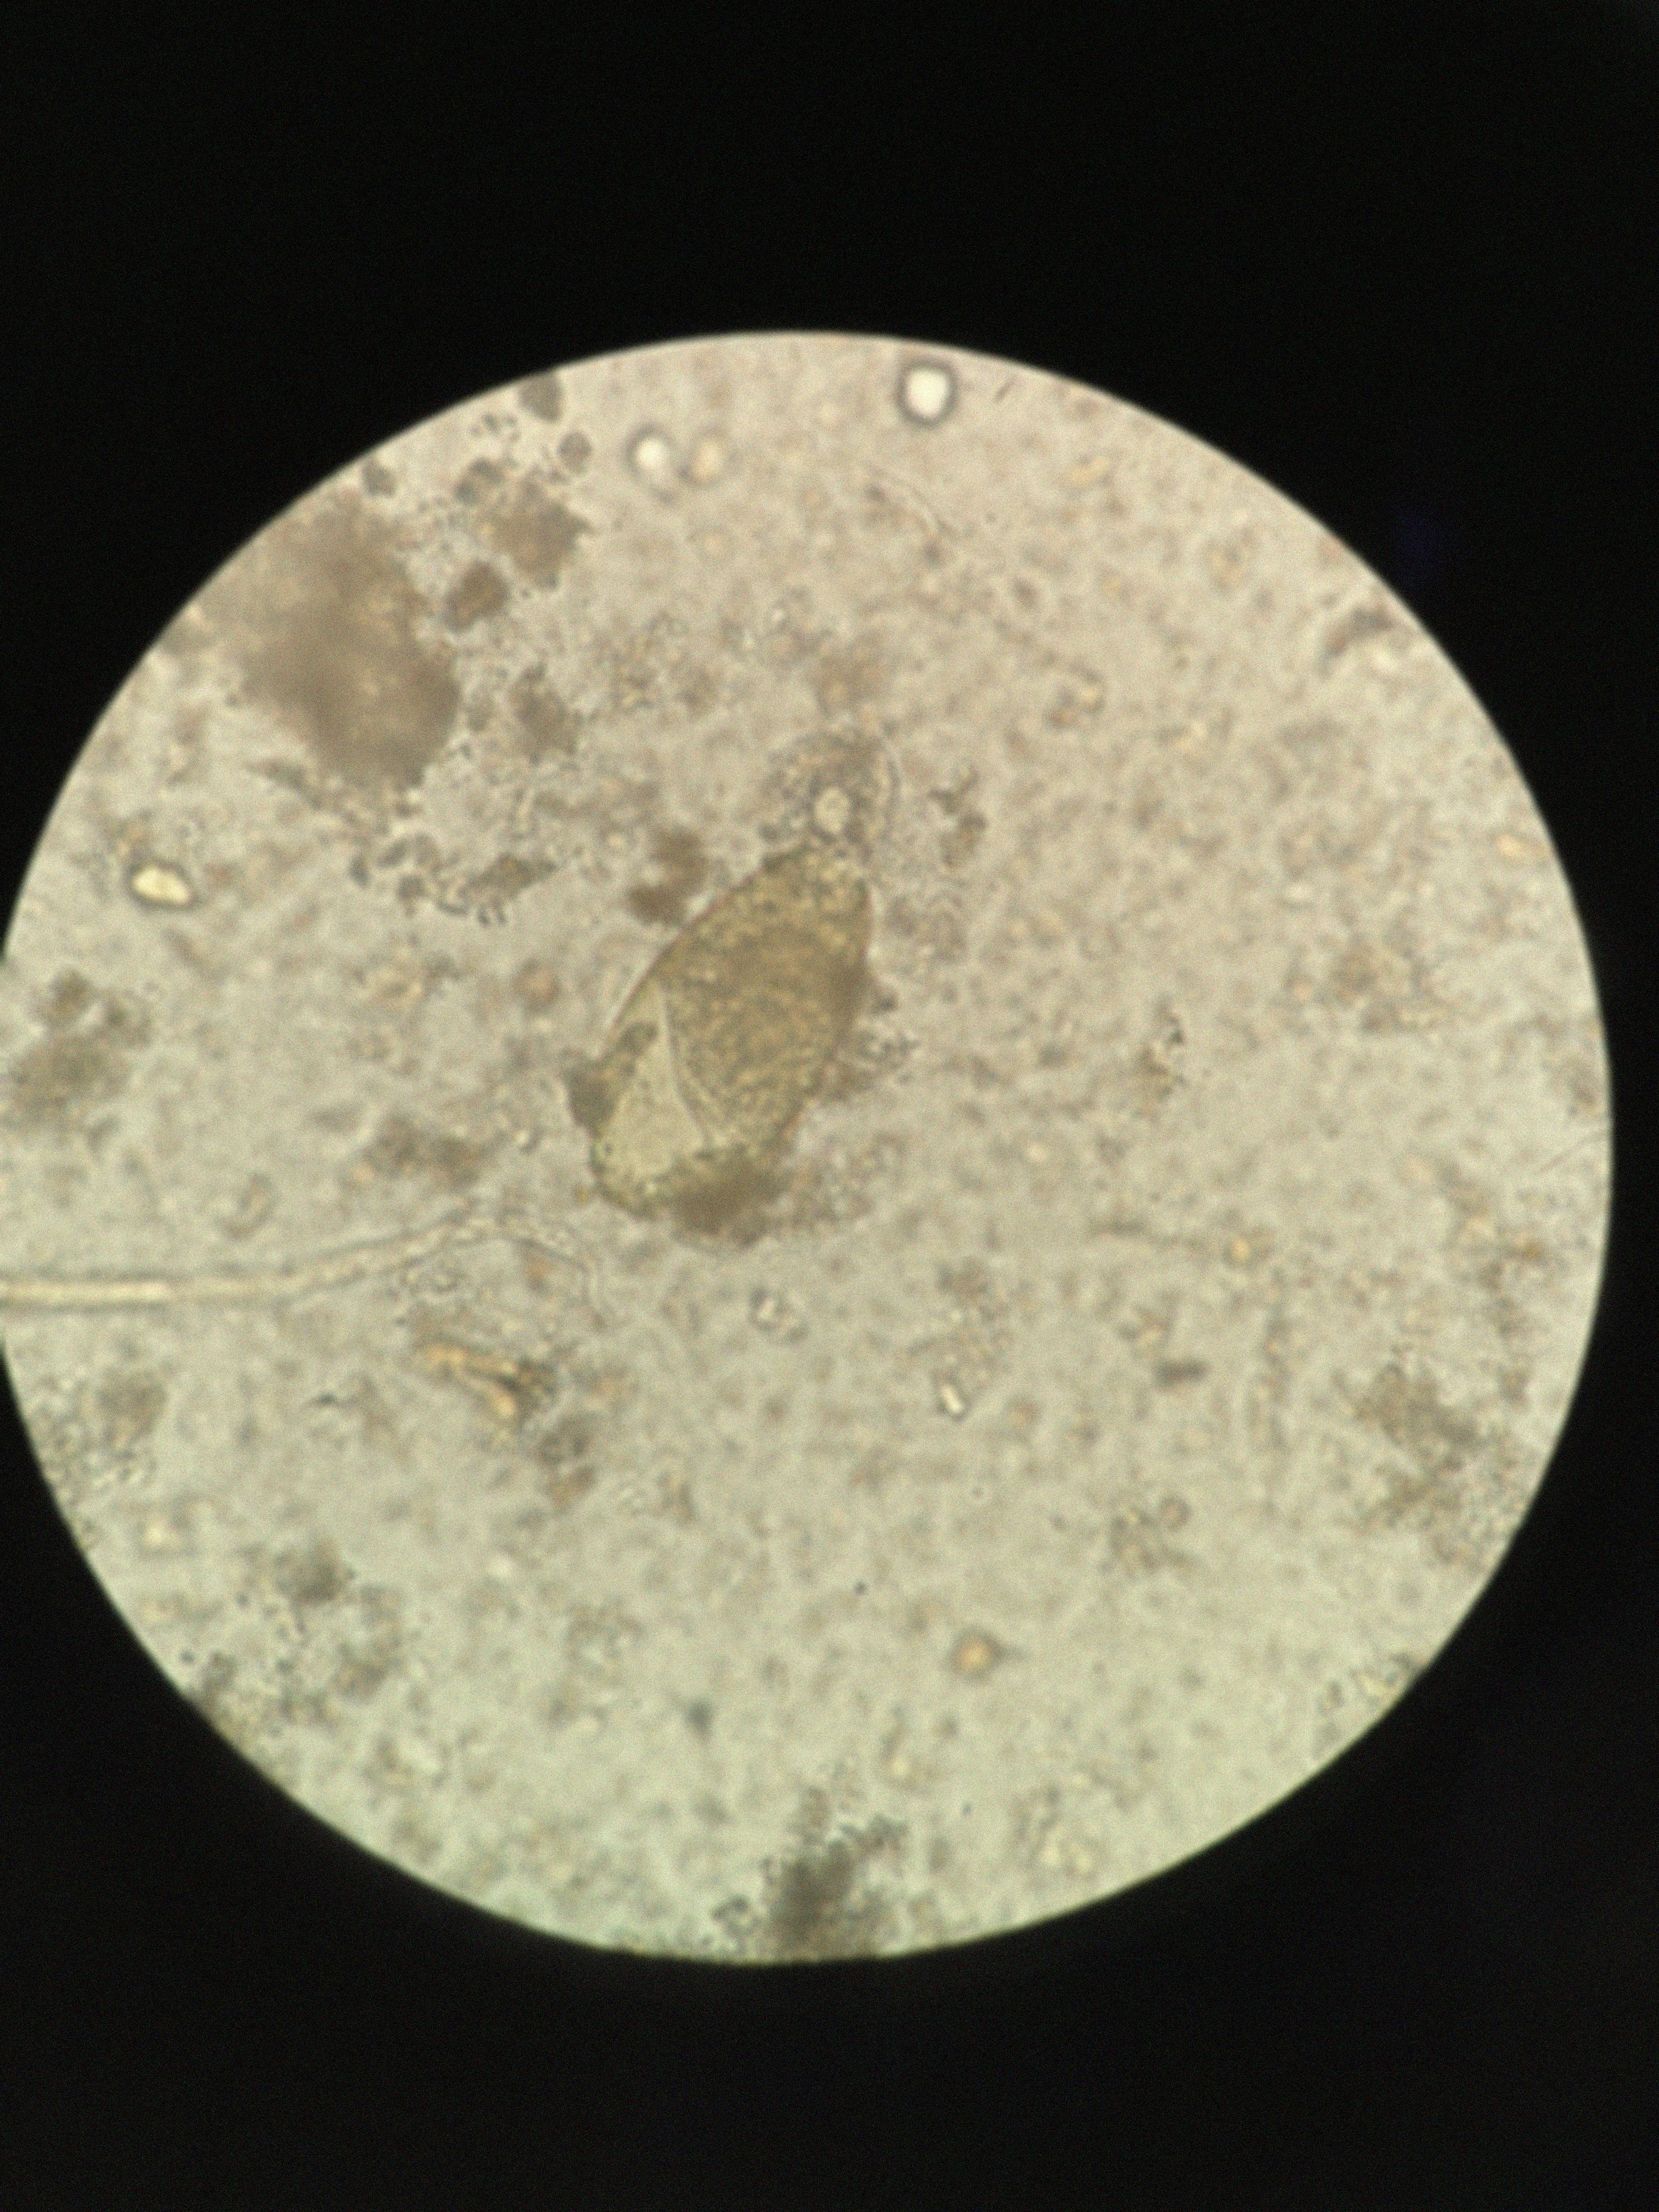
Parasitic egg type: Fasciolopsis buski